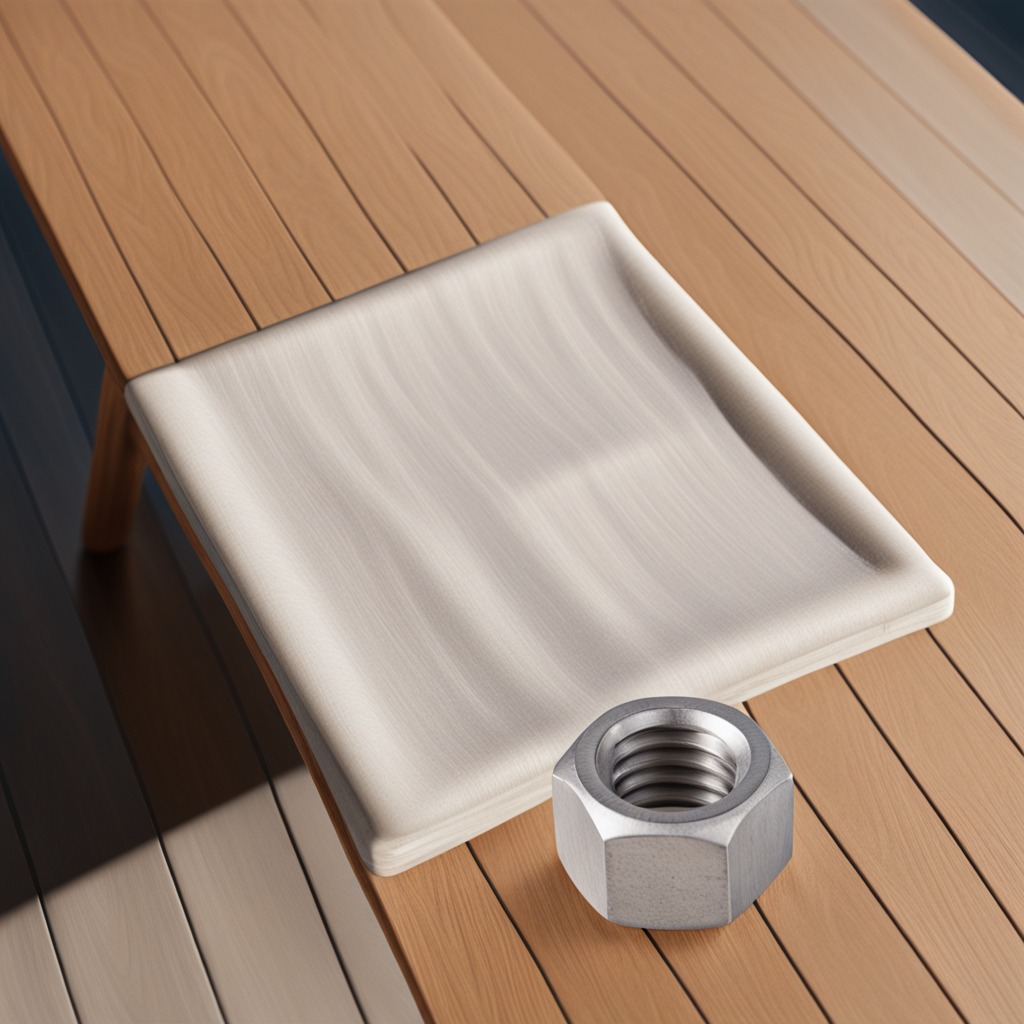
A metal nut lying on a wooden table in an outdoor workshop during daytime bright natural light soft shadows worn but beneath the cloth